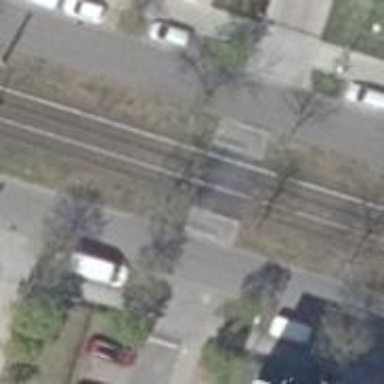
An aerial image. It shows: Uncontrolled tram crossing.